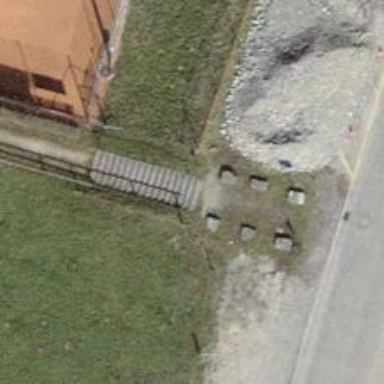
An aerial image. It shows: Set of steps on the road.